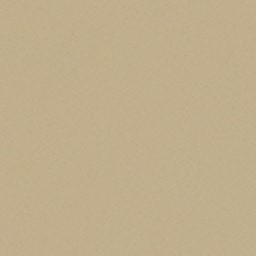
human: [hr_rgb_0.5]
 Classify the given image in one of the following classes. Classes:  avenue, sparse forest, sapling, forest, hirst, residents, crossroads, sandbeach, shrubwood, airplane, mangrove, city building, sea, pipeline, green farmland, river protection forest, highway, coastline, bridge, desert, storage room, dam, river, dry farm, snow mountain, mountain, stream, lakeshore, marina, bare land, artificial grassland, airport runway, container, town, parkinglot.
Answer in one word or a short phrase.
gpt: desert